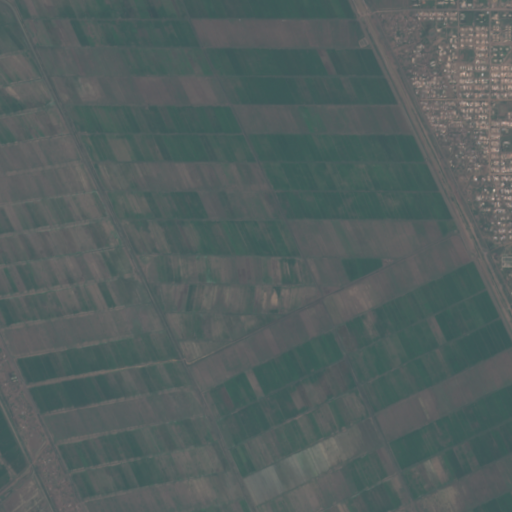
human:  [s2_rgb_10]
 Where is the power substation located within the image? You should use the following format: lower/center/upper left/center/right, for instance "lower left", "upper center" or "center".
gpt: The power substation is located in the center right of the image.
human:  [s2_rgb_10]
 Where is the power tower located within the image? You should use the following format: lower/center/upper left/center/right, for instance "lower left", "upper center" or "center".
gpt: The power tower is located in the center right of the image.
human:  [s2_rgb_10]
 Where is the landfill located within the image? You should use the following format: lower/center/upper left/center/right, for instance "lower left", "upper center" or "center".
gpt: There is no landfill in the image.